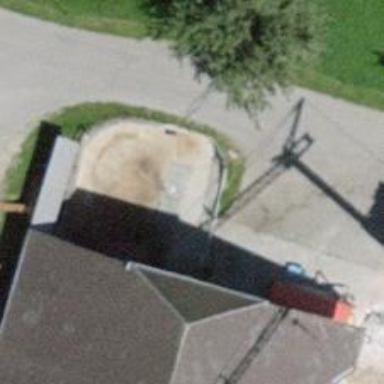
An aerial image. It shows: Silo.